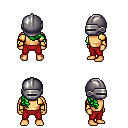
a pixel art fantasy rpg character, male body template, human, tanned skin, gold arm armor, red pants, green right-swept hairstyle, metal helm, four views (front, back, left, right), 2x2 character sprite sheet, small pixel art, hard edges, no anti-aliasing